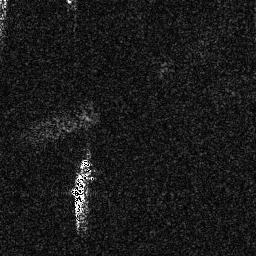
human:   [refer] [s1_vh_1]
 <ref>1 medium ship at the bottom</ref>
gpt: <box>[[27, 60, 36, 87, 0]]</box>